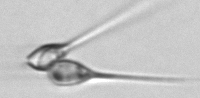
Label: Asterionellopsis_glacialis